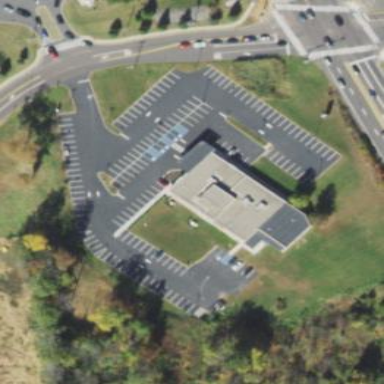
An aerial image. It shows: Clinic building providing healthcare services.